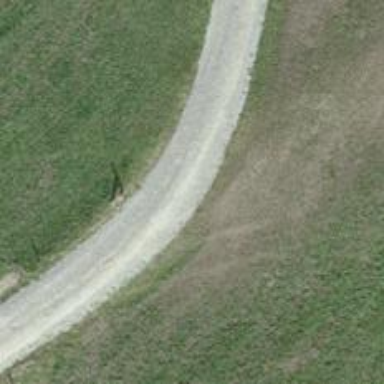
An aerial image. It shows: Gravel track road.